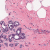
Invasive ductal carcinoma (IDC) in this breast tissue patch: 0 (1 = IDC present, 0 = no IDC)